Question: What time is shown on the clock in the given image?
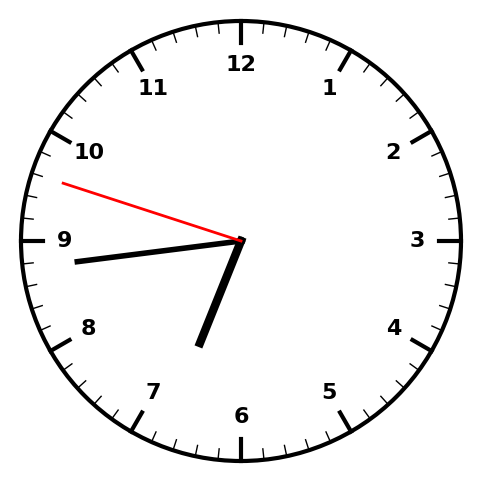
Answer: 06:43:48